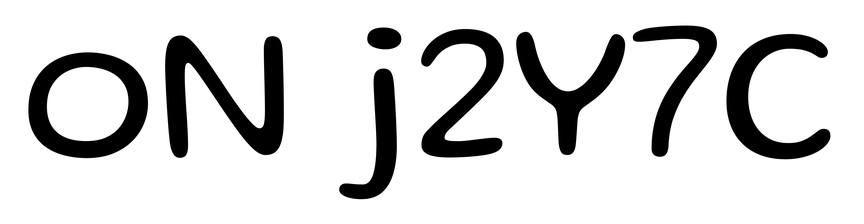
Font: Gluten_Light